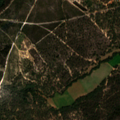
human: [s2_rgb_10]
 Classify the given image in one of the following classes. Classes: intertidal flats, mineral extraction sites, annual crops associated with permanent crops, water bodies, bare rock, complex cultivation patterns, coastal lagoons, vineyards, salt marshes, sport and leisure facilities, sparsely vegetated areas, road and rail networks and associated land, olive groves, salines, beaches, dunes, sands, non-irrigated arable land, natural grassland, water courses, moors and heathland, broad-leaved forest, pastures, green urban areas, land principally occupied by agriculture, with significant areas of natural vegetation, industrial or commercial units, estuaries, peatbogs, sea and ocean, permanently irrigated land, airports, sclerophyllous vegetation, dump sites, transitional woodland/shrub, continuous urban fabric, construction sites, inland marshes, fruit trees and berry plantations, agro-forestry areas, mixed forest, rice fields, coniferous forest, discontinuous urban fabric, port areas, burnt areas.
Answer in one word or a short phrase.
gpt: non-irrigated arable land, complex cultivation patterns, broad-leaved forest, mixed forest, transitional woodland/shrub